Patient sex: M
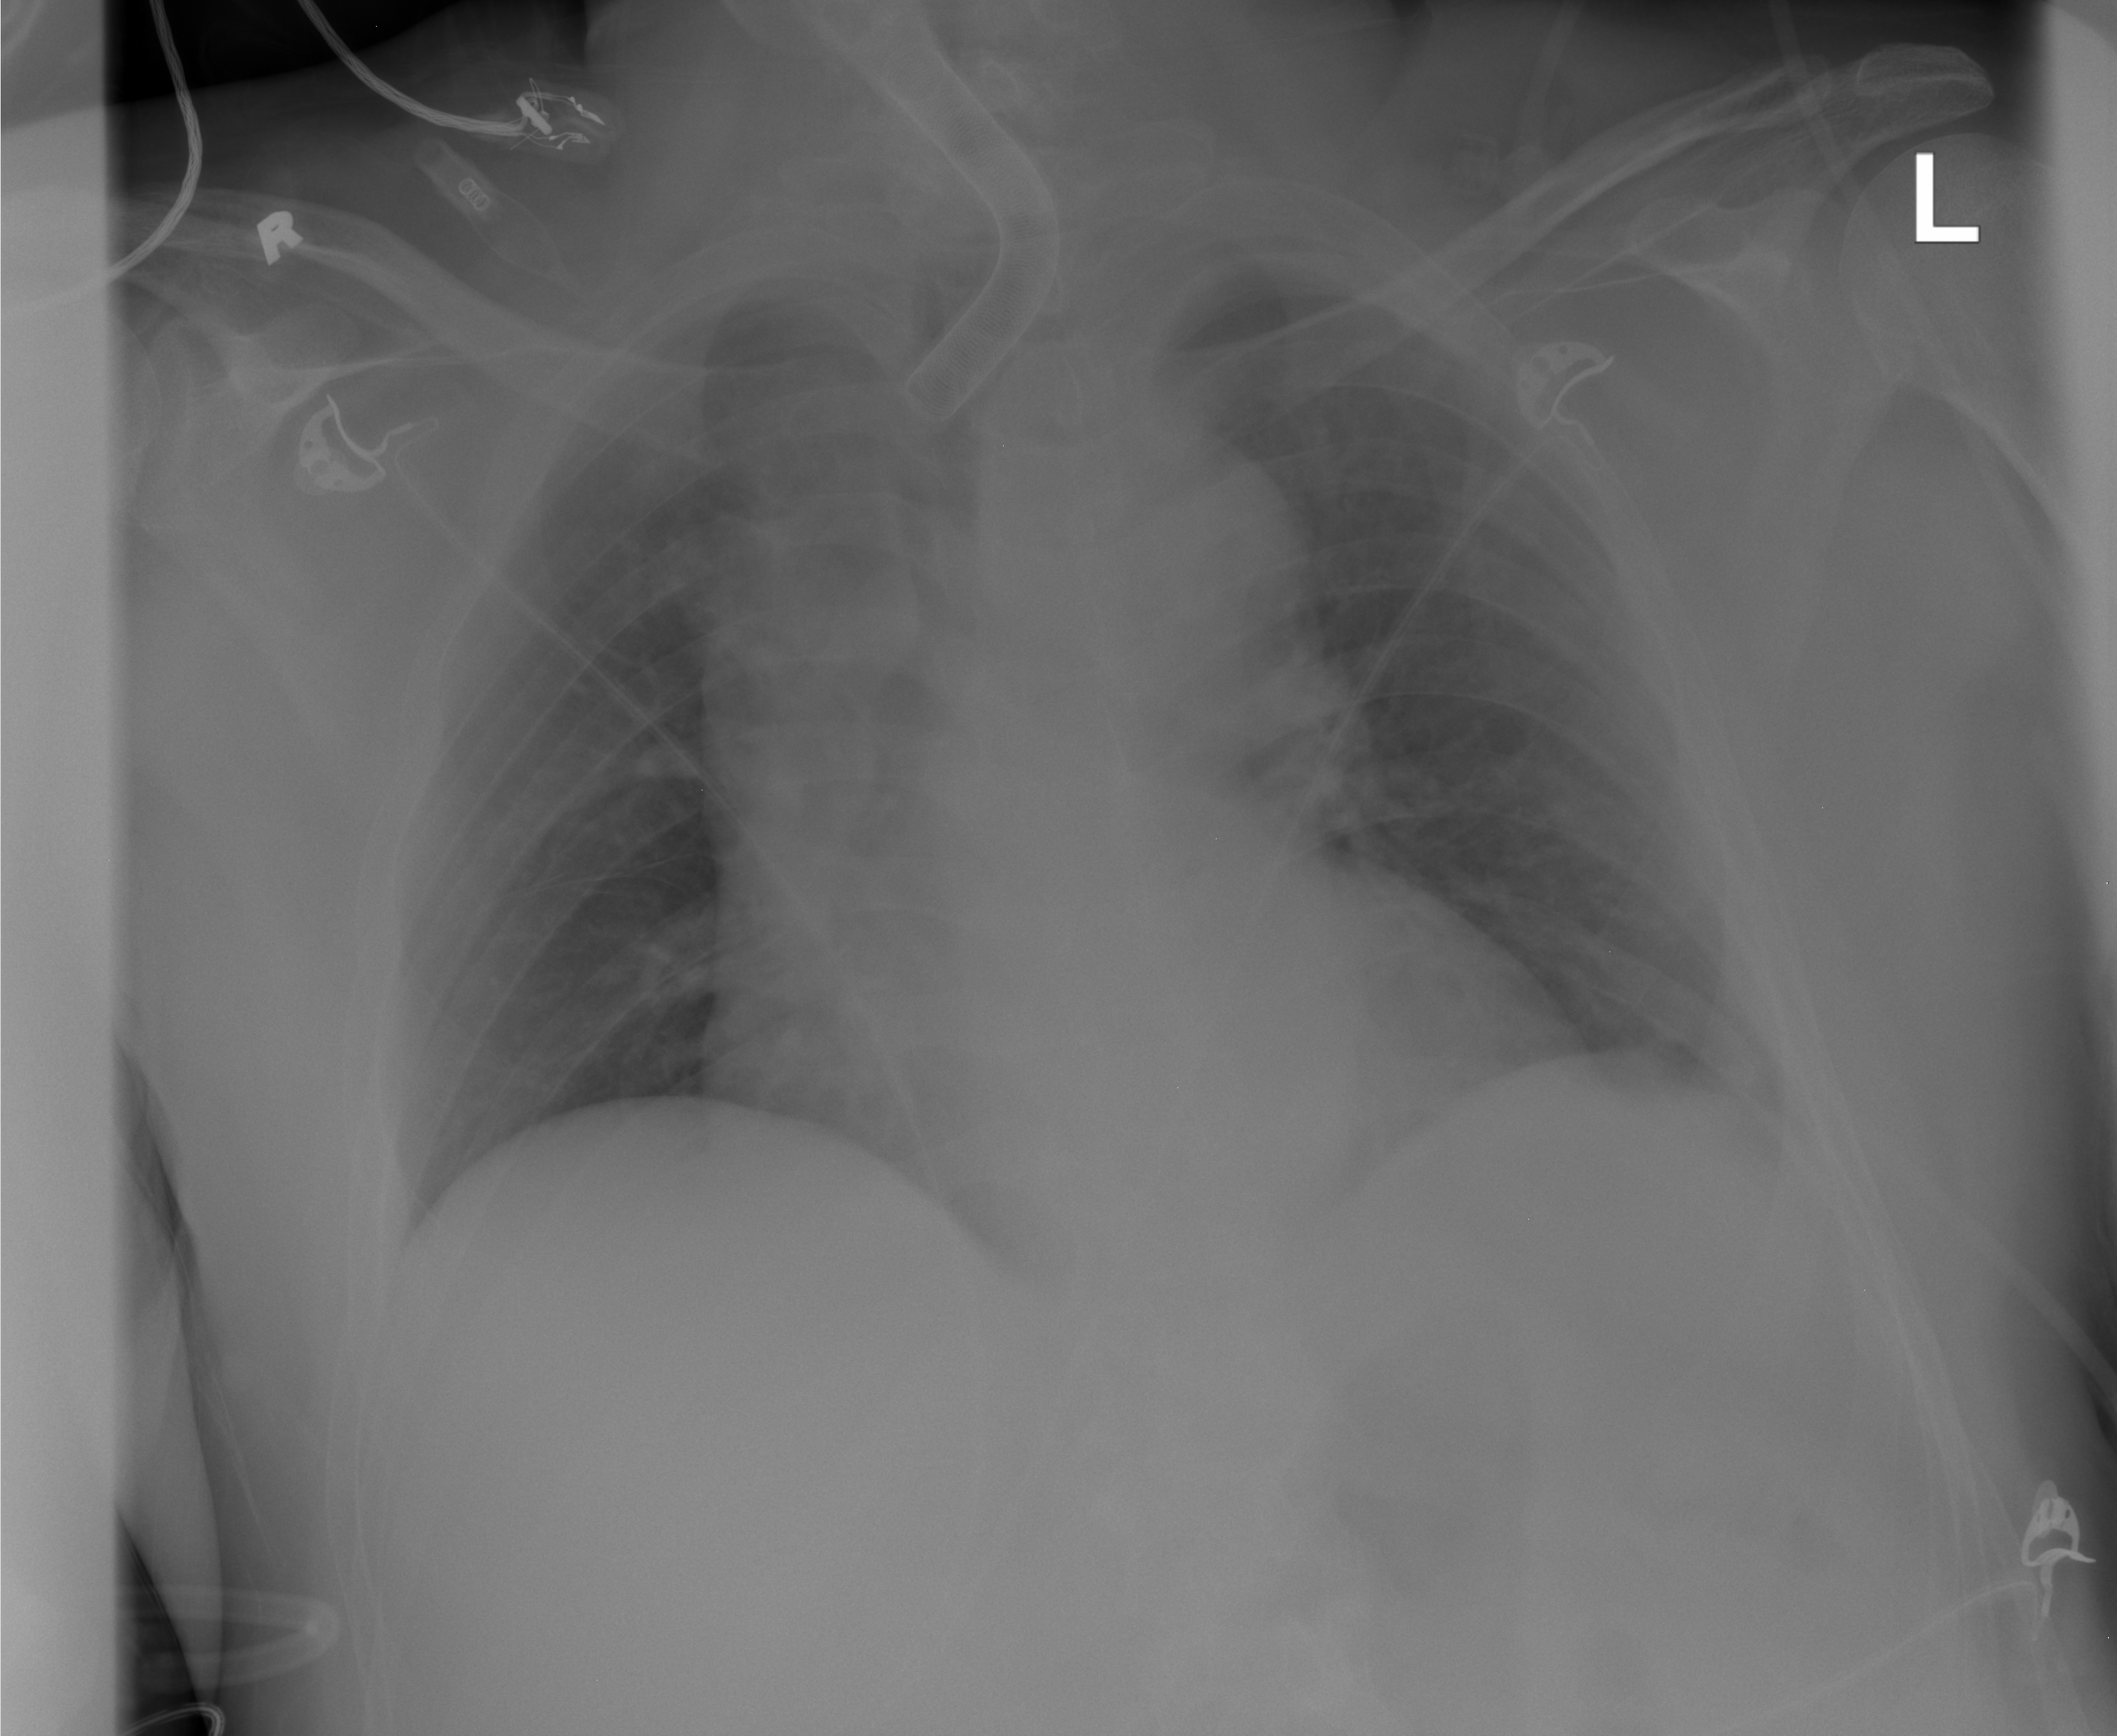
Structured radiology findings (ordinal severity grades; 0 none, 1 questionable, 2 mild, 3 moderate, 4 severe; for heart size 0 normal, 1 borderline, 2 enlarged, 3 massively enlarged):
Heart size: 0
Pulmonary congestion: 0
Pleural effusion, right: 0
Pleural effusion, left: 0
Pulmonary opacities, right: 1
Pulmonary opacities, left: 0
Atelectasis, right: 0
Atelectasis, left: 0